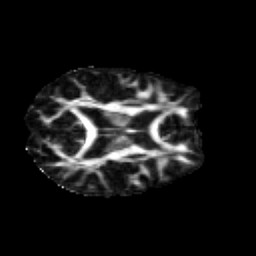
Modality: FA
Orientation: axial
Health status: healthy
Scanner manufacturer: siemens
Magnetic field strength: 3 T
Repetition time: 7.6 s
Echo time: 0.092 s